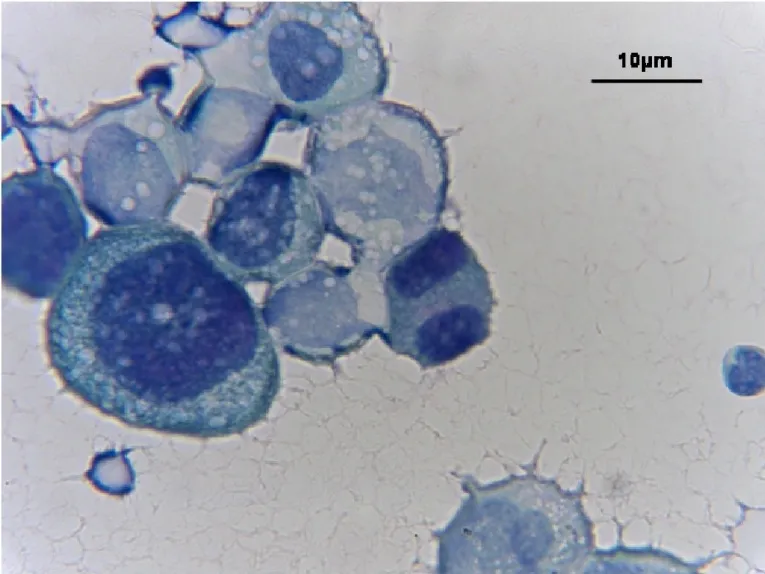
Tumor cells detected in the ascitic fluid of the patient with the ultimate diagnosis of esophageal cancer (Papanicolaou stain, x1000).
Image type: pathology (papanicolaou)